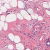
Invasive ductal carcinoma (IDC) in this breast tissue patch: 0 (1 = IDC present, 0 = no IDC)